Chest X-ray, AP view. Patient: 22 years old, sex F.
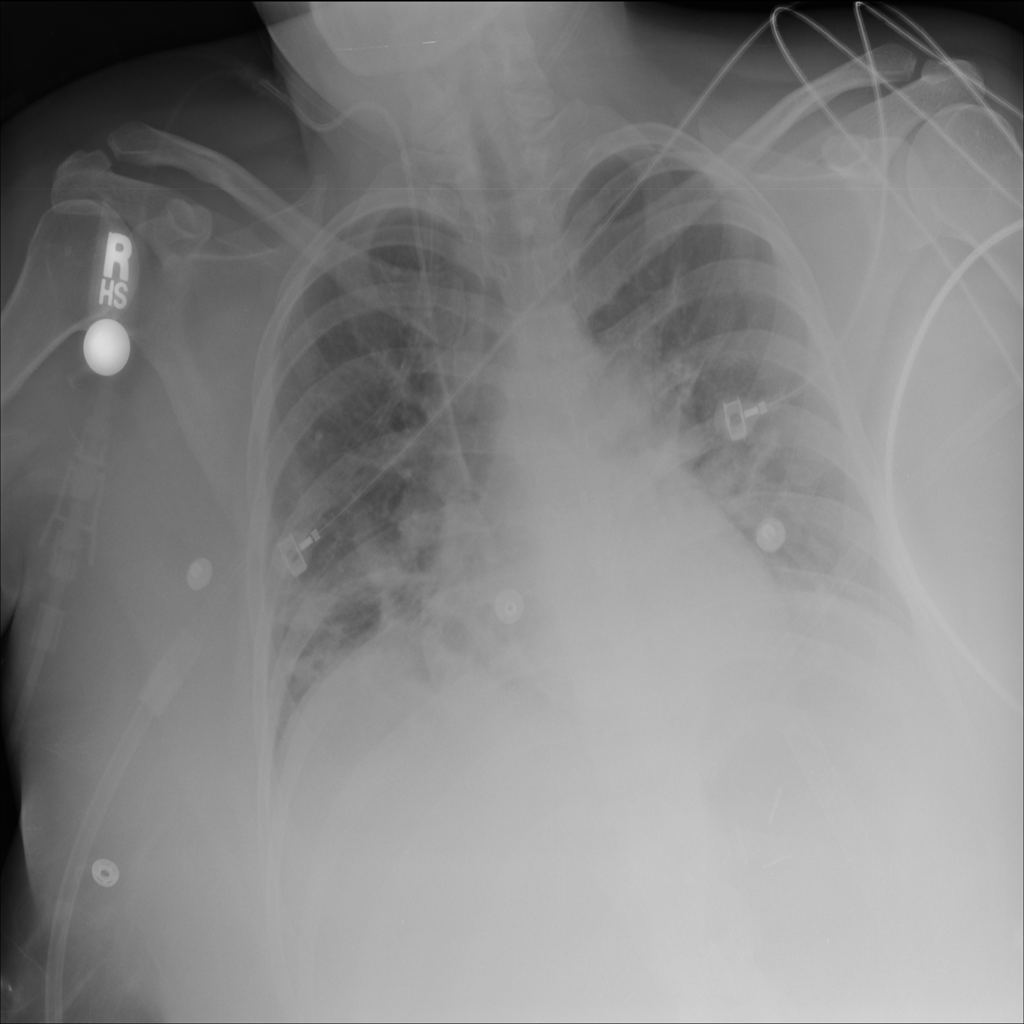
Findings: Infiltration